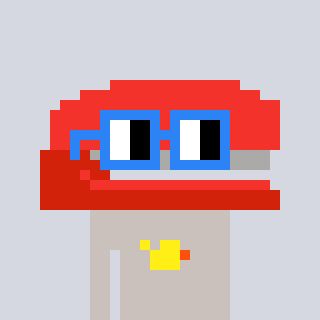
a pixel art character with square blue glasses, a stapler-shaped head and a foggrey-colored body on a cool background